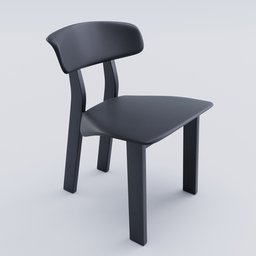
Label: furniture